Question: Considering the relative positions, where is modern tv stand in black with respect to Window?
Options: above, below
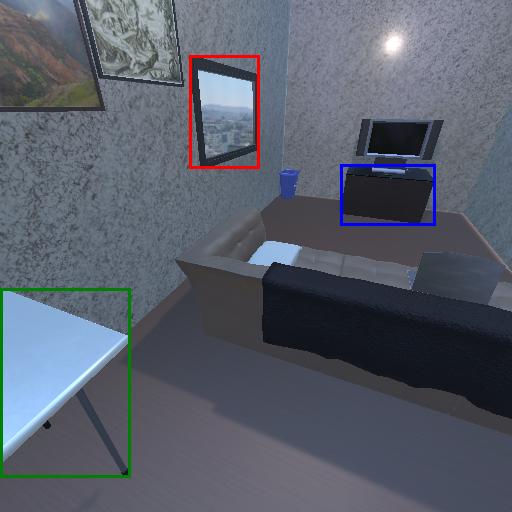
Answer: above